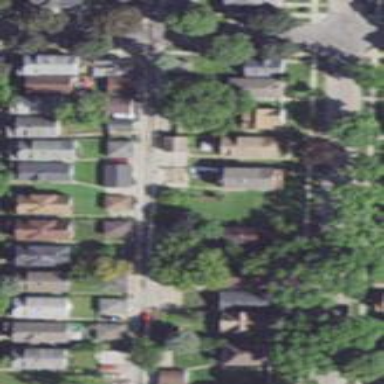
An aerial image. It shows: Sidewalk.